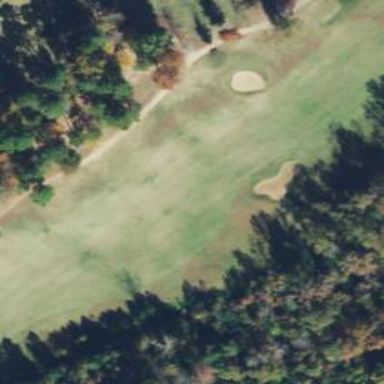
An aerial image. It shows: View of golf hole.